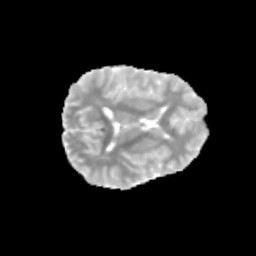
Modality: MD
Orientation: axial
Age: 12
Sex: female
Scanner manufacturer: siemens
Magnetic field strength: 3 T
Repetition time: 3.8 s
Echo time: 0.07 s